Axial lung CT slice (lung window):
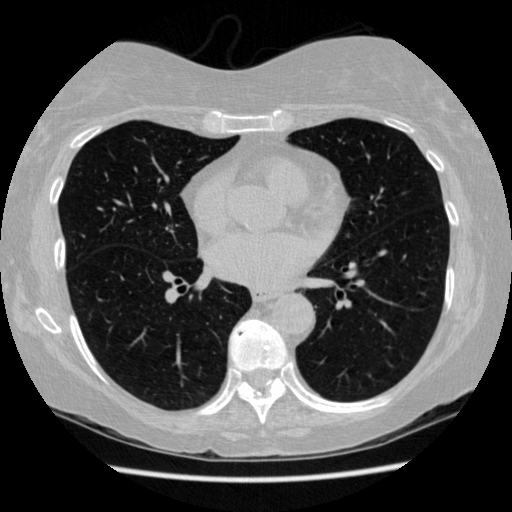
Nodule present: no